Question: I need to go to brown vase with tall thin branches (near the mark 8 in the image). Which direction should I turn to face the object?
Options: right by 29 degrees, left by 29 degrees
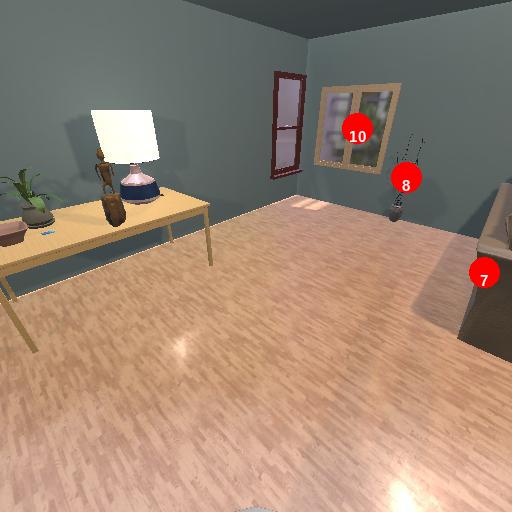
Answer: right by 29 degrees